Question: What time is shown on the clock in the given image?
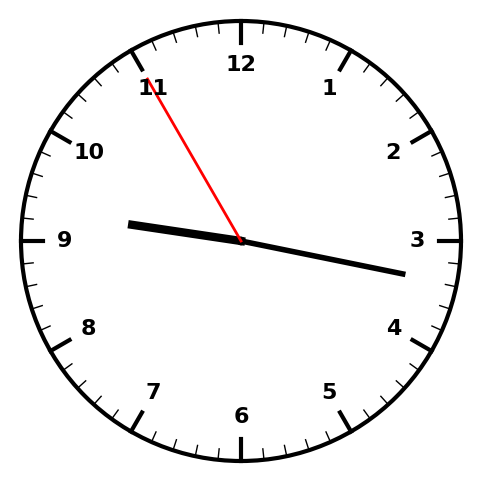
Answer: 09:16:55